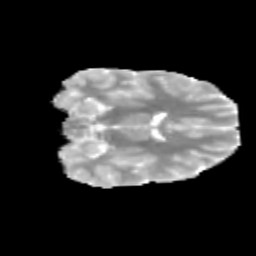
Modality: MD
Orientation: coronal
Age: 12
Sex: female
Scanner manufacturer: siemens
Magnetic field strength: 3 T
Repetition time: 3.8 s
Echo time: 0.07 s